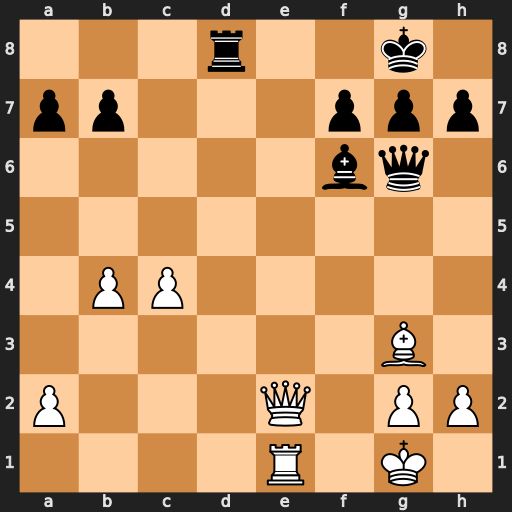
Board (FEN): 3r2k1/pp3ppp/5bq1/8/1PP5/6B1/P3Q1PP/4R1K1
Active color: w
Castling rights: -
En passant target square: -
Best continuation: Qe8+ Rxe8 Rxe8#